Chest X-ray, PA view. Patient: 43 years old, sex M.
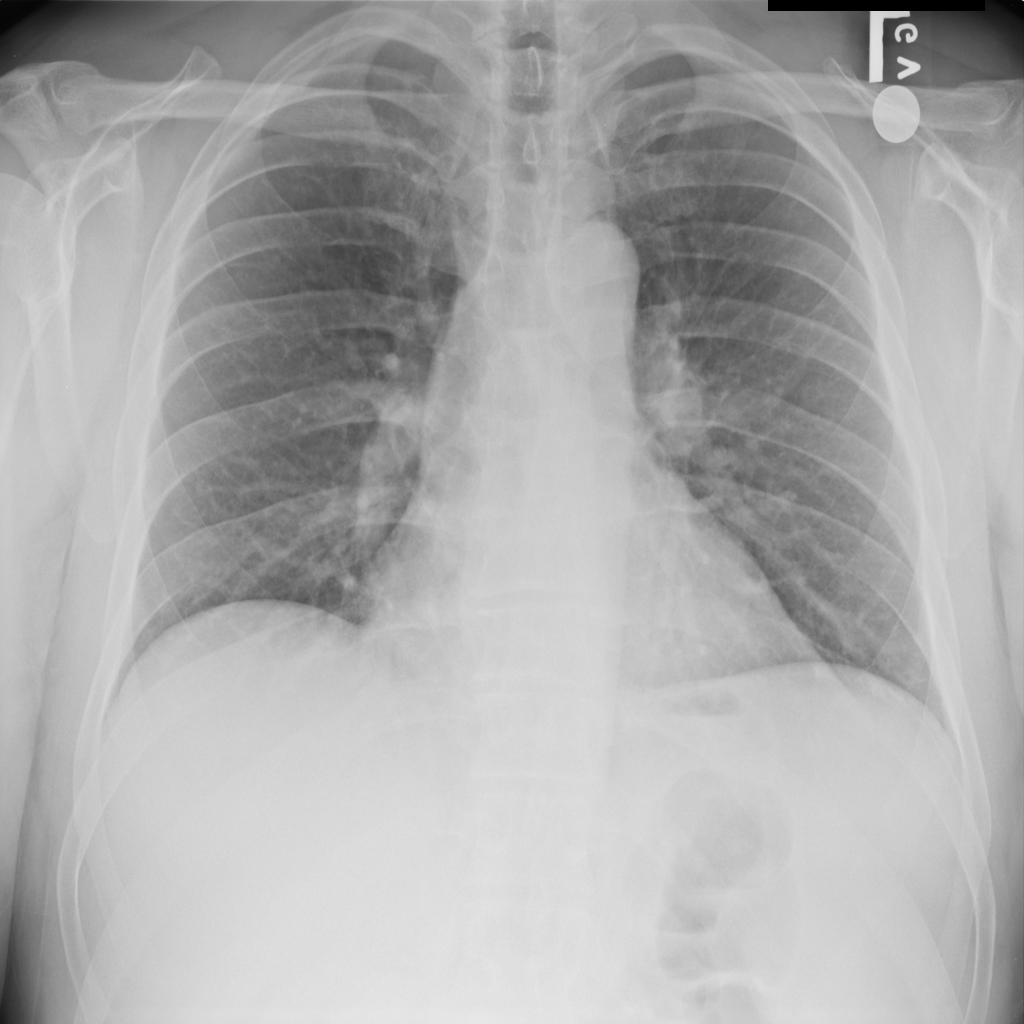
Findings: No Finding